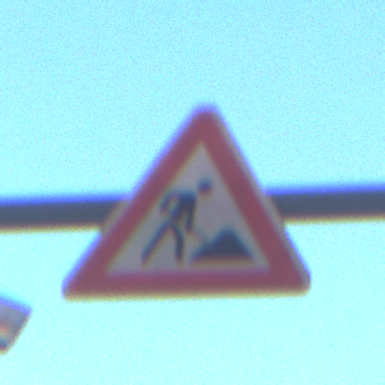
Verkehrszeichen: Arbeitsstelle
Umgebung: Outdoor, Urban
Tageszeit: SunriseSunset
Wetter: Clear
Licht: Natural
Jahreszeit: NotSpecified
Kontrast: MediumContrast